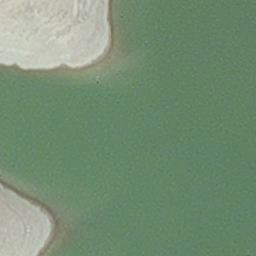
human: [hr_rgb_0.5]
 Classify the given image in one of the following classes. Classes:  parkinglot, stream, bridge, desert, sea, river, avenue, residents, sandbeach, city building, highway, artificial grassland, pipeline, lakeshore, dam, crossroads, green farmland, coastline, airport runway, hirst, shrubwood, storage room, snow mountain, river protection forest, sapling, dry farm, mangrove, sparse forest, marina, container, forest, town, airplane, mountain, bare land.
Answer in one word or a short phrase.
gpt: hirst